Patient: sex F, age 54
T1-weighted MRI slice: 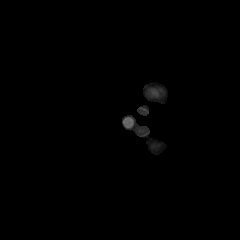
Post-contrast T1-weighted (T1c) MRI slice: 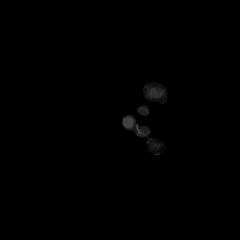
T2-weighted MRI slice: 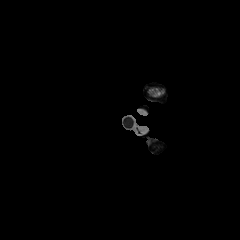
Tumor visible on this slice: no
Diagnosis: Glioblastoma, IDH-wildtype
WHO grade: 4